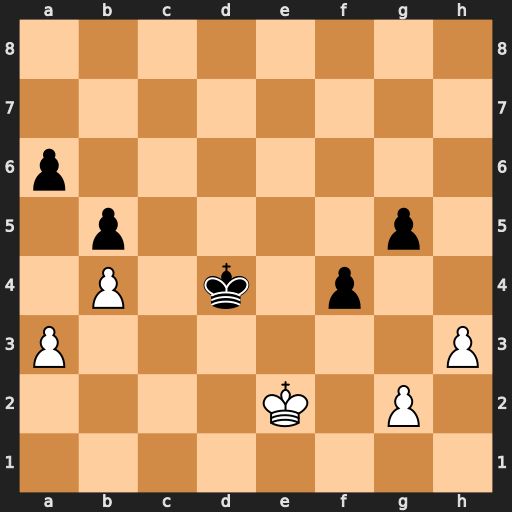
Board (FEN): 8/8/p7/1p4p1/1P1k1p2/P6P/4K1P1/8
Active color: w
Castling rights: -
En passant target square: -
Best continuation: Kf3 Ke5 Kg4 Kf6 h4 gxh4 Kxf4